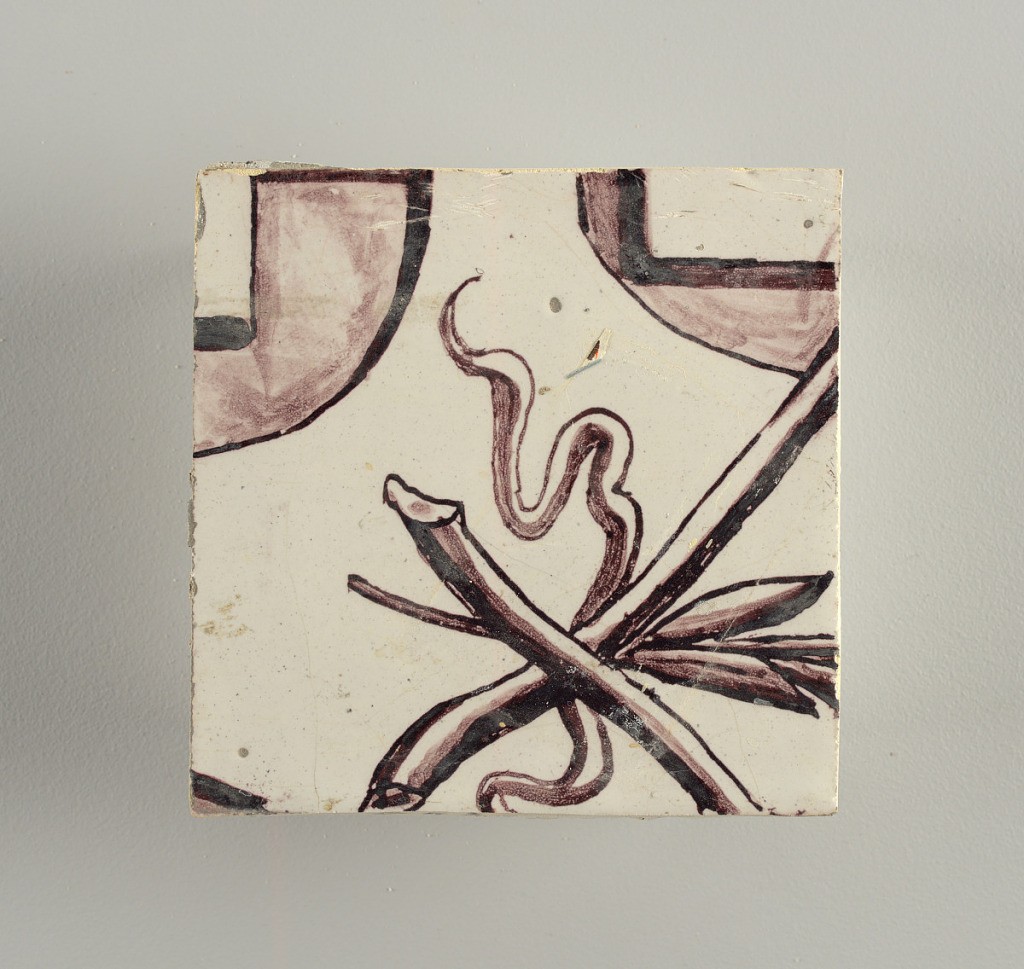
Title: Wall facing
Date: ca. 1725
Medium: tin-glazed earthenware, underglaze
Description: Running design for a frieze or a dado, composed of scrolls of foliage and strapwork, and four repeating motifs--a seated woman in a small upright oval medallion, a putto seated on a rocailled base, and strapwork in axial pattern.  The various panels, A to F, show various repeats of the same design, all being five tiles high and a varying number of tiles wide.